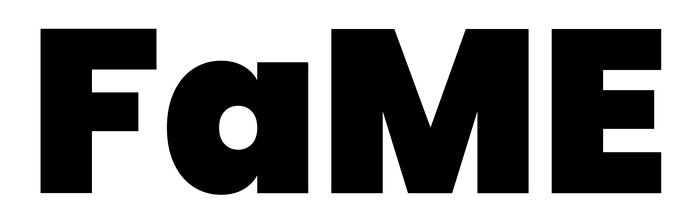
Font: Poppins-Black